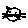
Label: cat